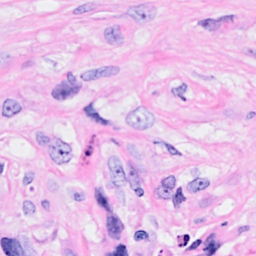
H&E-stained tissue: Breast